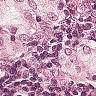
Metastatic tissue present: yes